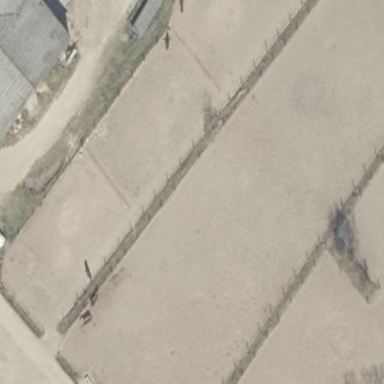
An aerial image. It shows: Meadow with equestrian pitch surrounded by fence.